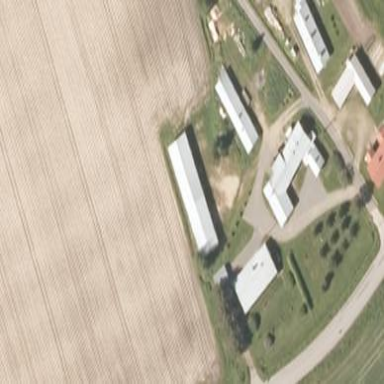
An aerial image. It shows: Farmyard area.